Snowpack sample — Buffalo Mountain, Silverthorne, Colorado, USA (2/22/26, 2:02 PM MST)
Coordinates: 39.622, -106.113
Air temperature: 33 °F
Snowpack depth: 63 cm
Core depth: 50 cm
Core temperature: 28.4 °F
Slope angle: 11°, slope face: 116°
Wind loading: low
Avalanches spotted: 0
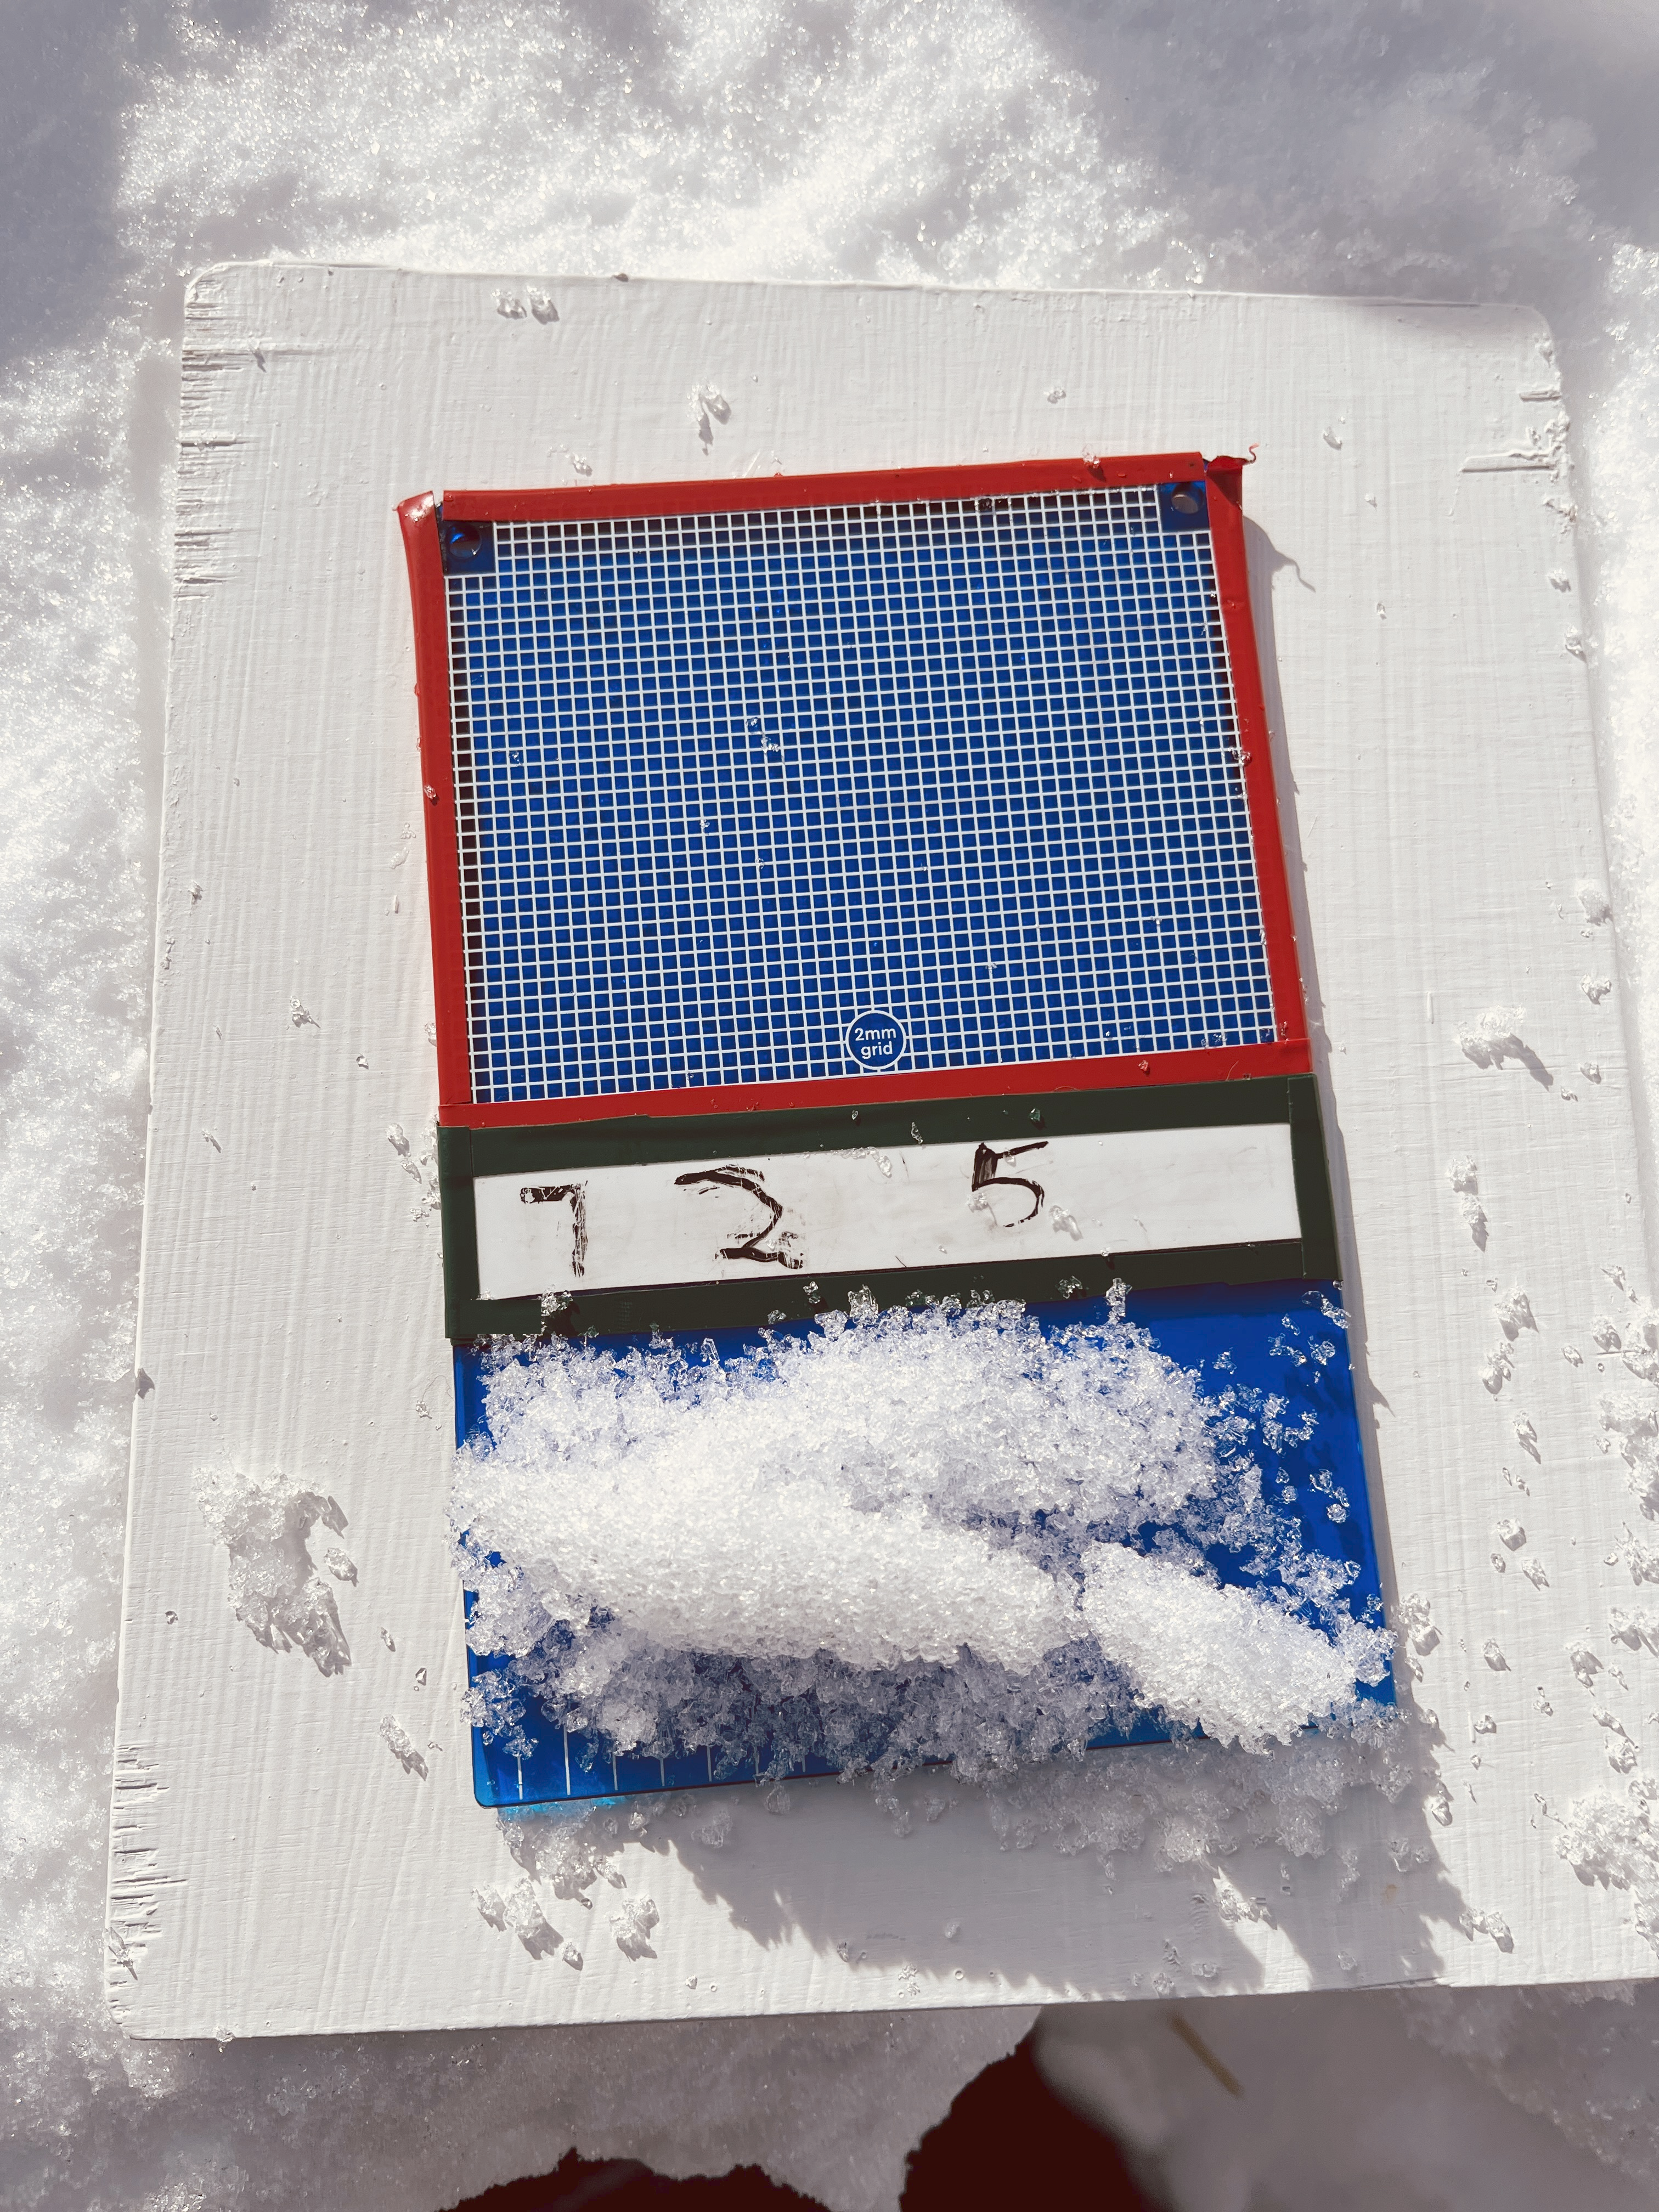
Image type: crystal_card
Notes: In a firebreak similar to site 1, minimal wind loading with no spotted avalanches (not many faces in view though)